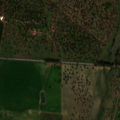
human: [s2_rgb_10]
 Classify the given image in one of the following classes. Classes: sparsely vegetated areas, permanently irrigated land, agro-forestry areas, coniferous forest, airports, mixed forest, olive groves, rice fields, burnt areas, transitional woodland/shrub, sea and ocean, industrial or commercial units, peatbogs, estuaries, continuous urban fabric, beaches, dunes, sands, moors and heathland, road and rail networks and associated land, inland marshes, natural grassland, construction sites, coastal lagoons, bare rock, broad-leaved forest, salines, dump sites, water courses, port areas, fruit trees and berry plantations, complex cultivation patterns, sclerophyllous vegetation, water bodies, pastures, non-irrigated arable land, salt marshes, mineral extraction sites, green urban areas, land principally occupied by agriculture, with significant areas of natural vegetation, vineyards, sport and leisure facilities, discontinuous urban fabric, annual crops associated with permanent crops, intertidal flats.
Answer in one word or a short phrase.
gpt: non-irrigated arable land, permanently irrigated land, agro-forestry areas